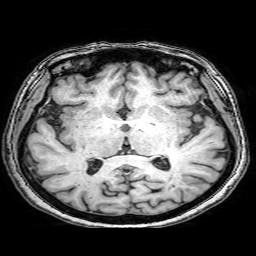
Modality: T1w
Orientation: coronal
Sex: female
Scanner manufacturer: philips
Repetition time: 0.008099 s
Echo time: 0.00371 s